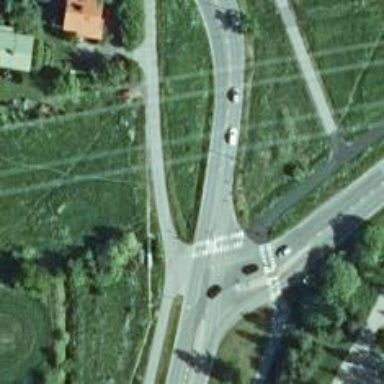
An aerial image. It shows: Marked asphalt footway with marked crossing. The crossing includes island.